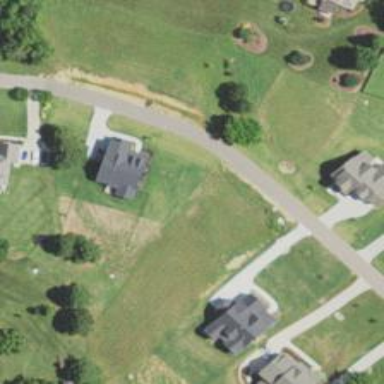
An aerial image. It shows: Residential road.